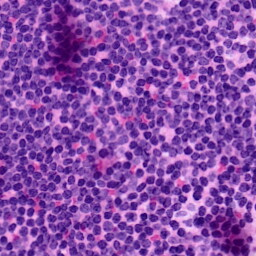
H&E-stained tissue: LymphNode